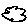
Label: cloud